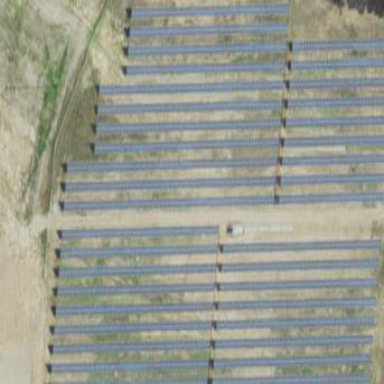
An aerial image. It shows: Solar power plant with photovoltaic technology surrounded by fence.